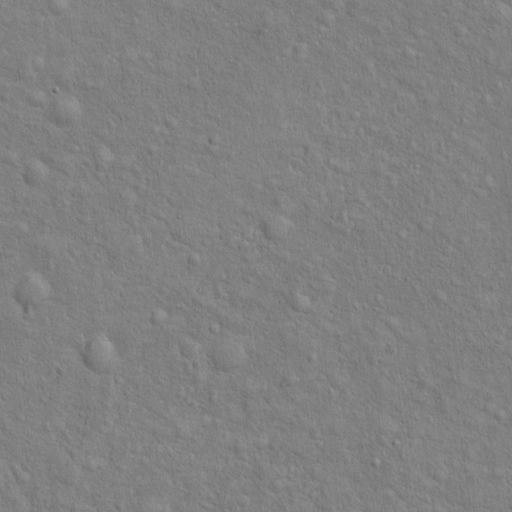
Classes present: Background